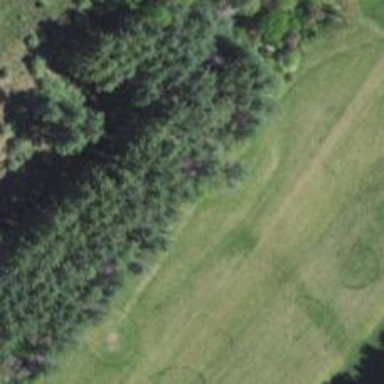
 perfect for leisurely sports activities."